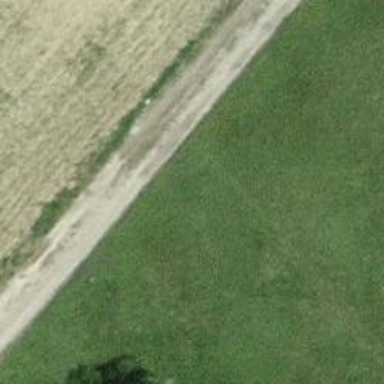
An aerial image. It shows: Compacted grade1 track road.